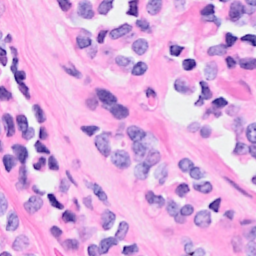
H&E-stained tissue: Breast